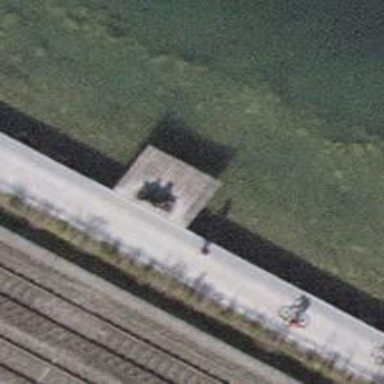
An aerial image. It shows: Brown bench in the vicinity.